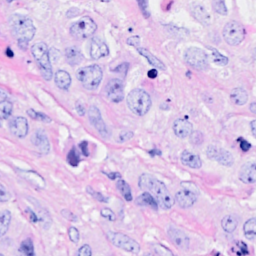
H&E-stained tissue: Breast